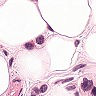
Metastatic tissue present: yes